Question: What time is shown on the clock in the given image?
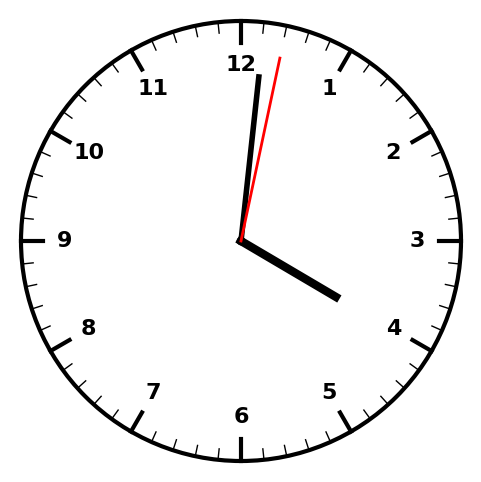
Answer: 04:01:02